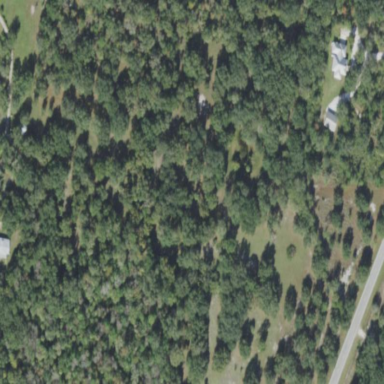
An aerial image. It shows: Mixed woodland area with various types of leaves.